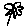
Label: flower